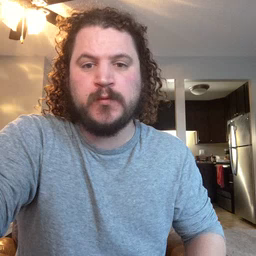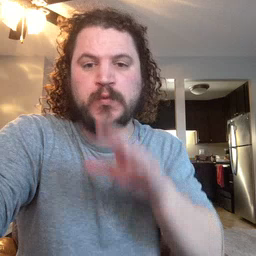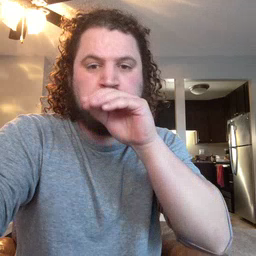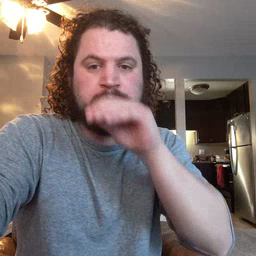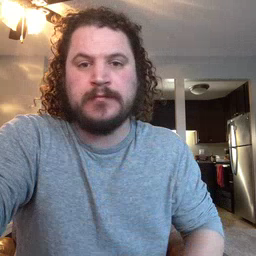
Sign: goose